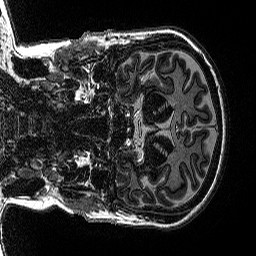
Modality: MP2RAGE
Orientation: coronal
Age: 38
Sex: female
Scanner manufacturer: siemens
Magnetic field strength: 3 T
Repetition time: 5 s
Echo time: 0.00298 s